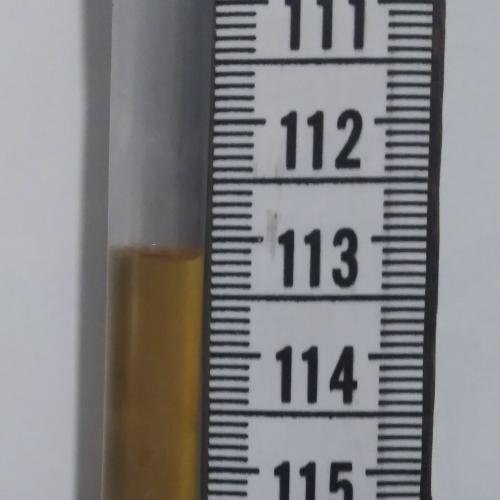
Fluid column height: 113.1 cm